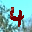
Label: 4